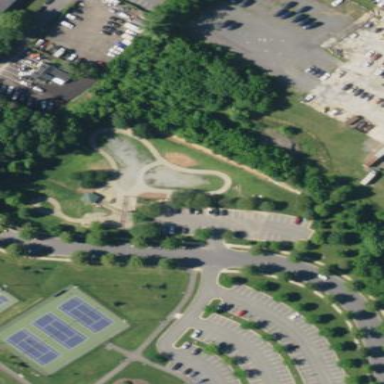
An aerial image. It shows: Dog park for leisure land.